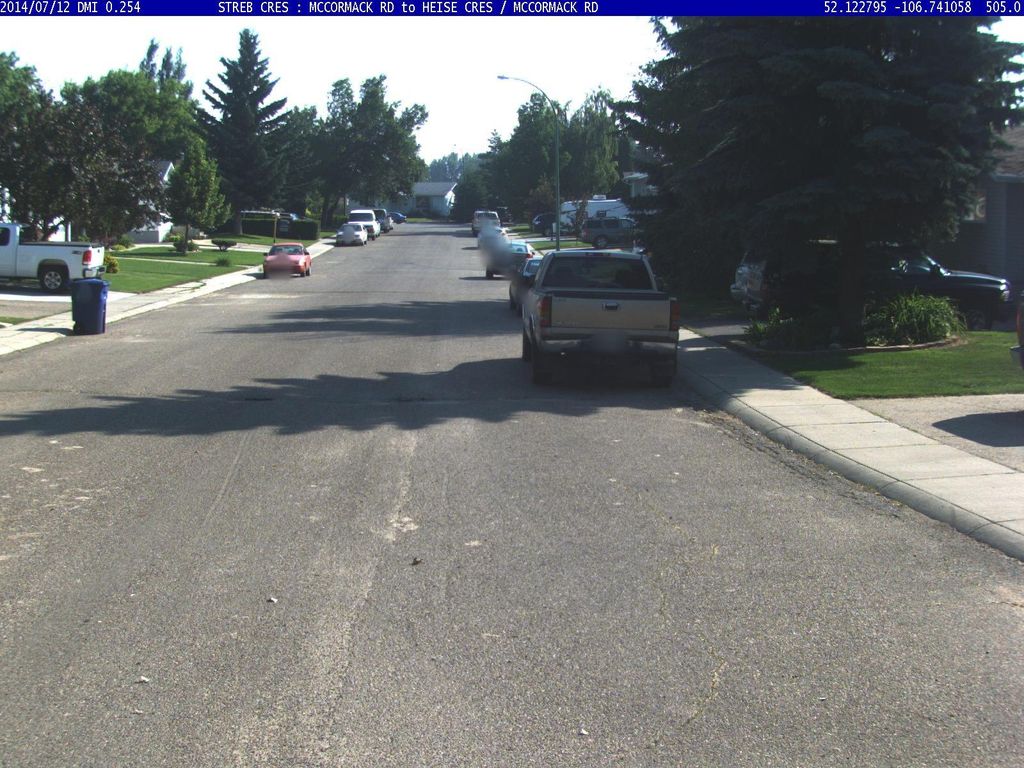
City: saskatoon